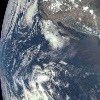
Label: cloud